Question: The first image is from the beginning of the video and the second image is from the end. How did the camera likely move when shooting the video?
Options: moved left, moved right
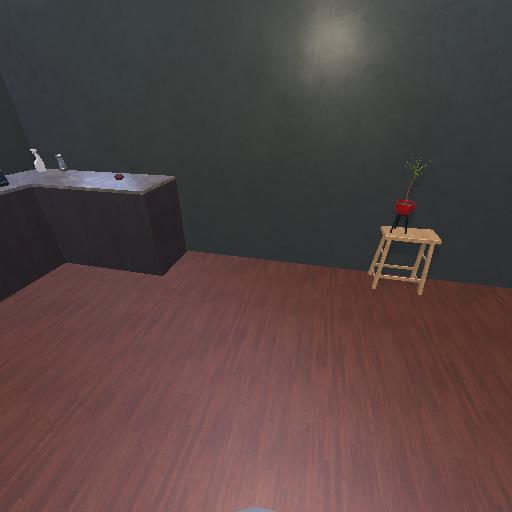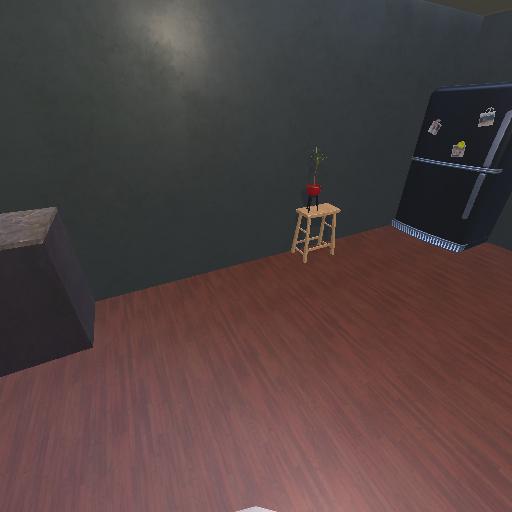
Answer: moved left